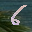
Label: 6